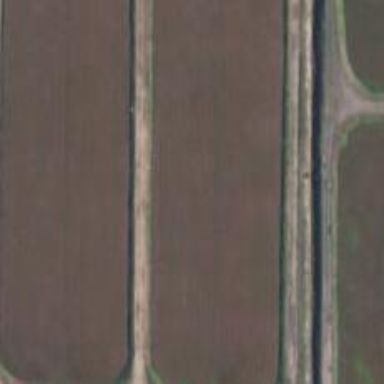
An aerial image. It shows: Farmland with cranberries as the crop.